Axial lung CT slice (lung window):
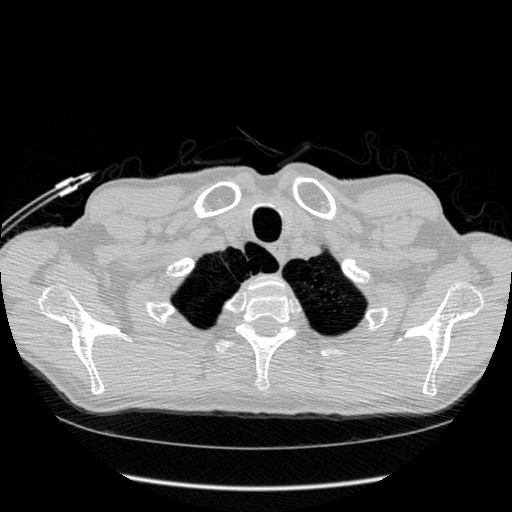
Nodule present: no